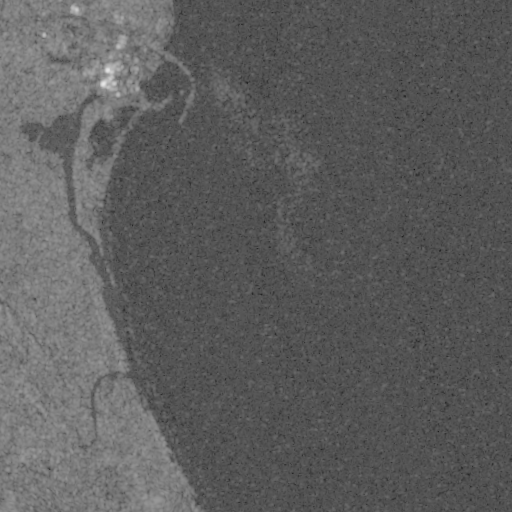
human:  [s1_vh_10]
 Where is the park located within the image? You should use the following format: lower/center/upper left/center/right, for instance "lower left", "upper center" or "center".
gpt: The park is located in the lower left of the image.
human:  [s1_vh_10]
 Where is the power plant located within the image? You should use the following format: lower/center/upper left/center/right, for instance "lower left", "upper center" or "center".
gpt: The power plant is located in the upper left of the image.
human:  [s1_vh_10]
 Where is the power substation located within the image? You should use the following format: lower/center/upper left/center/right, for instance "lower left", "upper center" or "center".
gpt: The power substation is located in the upper left of the image.
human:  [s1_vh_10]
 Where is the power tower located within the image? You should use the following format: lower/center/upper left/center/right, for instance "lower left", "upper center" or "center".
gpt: The power tower is located in the upper left of the image.
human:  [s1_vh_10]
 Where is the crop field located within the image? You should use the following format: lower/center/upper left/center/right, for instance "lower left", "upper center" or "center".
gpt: There is no crop field in the image.

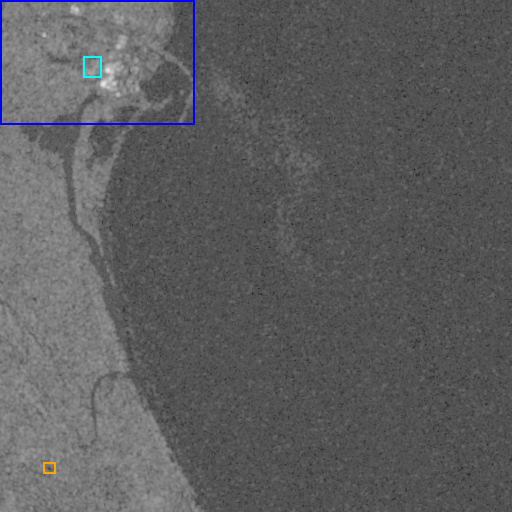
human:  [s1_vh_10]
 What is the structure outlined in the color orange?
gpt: The structure outlined in orange is a park.
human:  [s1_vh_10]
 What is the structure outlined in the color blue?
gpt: The structure outlined in blue is a power plant.
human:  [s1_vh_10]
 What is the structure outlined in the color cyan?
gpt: The structure outlined in cyan is a power substation.
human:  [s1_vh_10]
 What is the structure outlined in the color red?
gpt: There is no red outline.